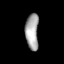
Tissue: lung
Cell type: Fibroblasts
Senescence score: 0.5744
Nuclear area (px): 468
Mean DAPI intensity: 165.308